Question: The generic problem I'm facing is this:
I have a stretchable 50x50 PNG. I'm stretching it to 300x100. I want to get three UIImages of size 100x100 cut from the stretched image, A, B & C in the picture below:

I'm trying to do it like this:
'''
// stretchedImage is the 50x50 UIImage, abcImageView is the 300x100 UIImageView
UIImage *stretchedImage = [abcImageView.image stretchableImageWithLeftCapWidth:25 topCapHeight:25];
CGImageRef image = CGImageCreateWithImageInRect(stretchedImage.CGImage, bButton.frame);
UIImage *result = [UIImage imageWithCGImage:image];
[bButton setBackgroundImage:result forState:UIControlStateSelected];
CGImageRelease(image);
'''
I'm trying to crop the middle 100 ("B") using CGImageCreateWithImageInRect, but this is not right, since stretchedImage is 50x50, not 300x100. How do I get the 300x100 image to crop from? If the original image was 300x100 there would be no problem, but then I would lose the advantage of stretchable image.
Background for the specific task I'd like to apply the solution for (if you can come up with an alternative solution):
I'm trying to implement a UI that's similar to the one you see during a call in native iPhone call application: a plate containing buttons for mute, speaker, hold, etc. Some of them are toggle type buttons with a different background color for selected state.
I have two graphics for the whole plate, for non-selected and selected states. I'm stretching both images to the desired size. For the buttons in selected state I want to get a piece of the stretched selected graphic.
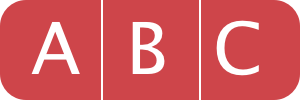
Answer: You should be able to do this by rendering 'abcImageView' to a 'UIImage'
'''
UIGraphicsBeginImageContextWithOptions(abcImageView.bounds.size, NO, 0.f);
[abcImageView.layer renderInContext:UIGraphicsGetCurrentContext()];
UIImage *image = UIGraphicsGetImageFromCurrentImageContext();
UIGraphicsEndImageContext();
'''
Then, you can crop the image like this (given 'cropRect'):
'''
CGImageRef cgImage = CGImageCreateWithImageInRect(image.CGImage, cropRect);
UIImage *croppedImage = [UIImage imageWithCGImage:cgImage];
// Do something with the image.
CGImageRelease(cgImage);
'''